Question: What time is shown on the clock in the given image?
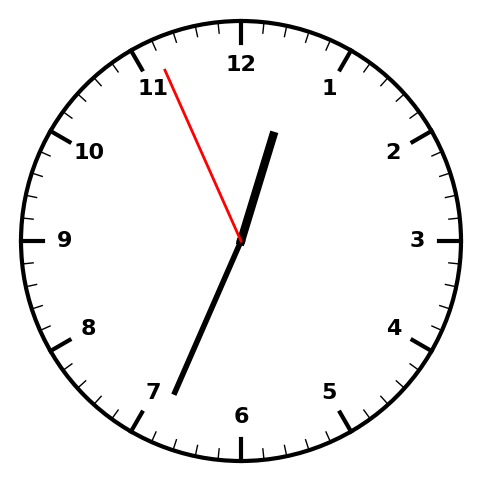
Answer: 12:33:56